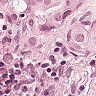
Metastatic tissue present: yes